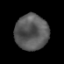
Tissue: prostate
Cell type: Epithelial cells
Senescence score: 0.3587
Nuclear area (px): 1161
Mean DAPI intensity: 88.86